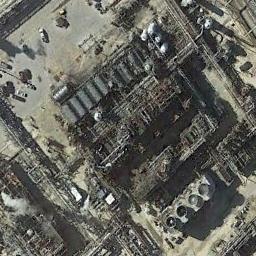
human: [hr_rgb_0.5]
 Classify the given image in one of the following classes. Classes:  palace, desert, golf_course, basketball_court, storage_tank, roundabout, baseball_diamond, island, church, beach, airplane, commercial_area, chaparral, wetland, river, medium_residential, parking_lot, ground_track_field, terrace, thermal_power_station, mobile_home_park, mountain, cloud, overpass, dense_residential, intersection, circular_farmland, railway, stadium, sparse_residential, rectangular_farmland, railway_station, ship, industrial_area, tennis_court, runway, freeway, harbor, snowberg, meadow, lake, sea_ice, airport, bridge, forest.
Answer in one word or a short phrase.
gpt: industrial_area